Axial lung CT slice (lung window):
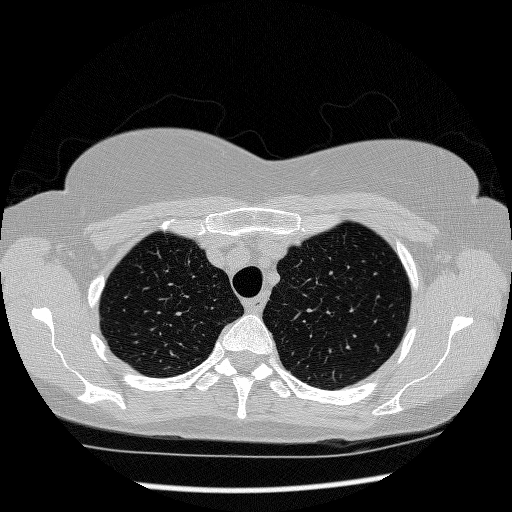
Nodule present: no